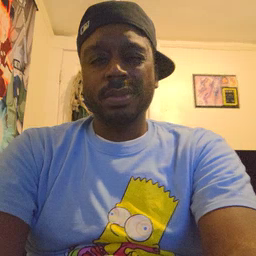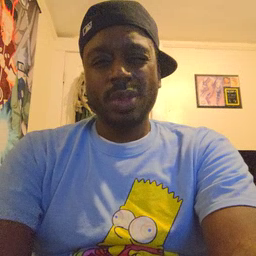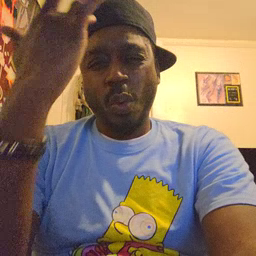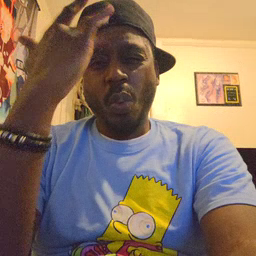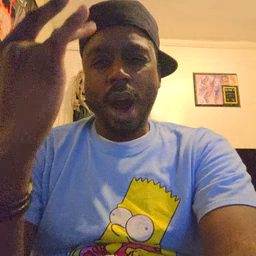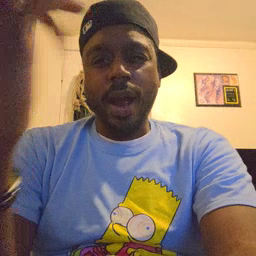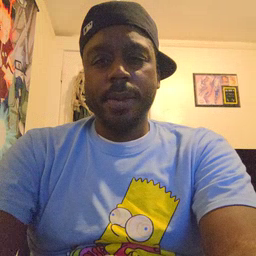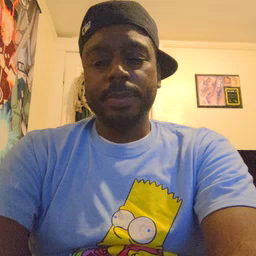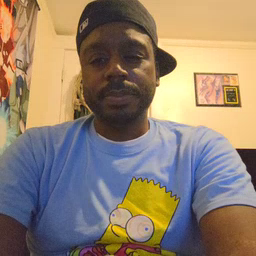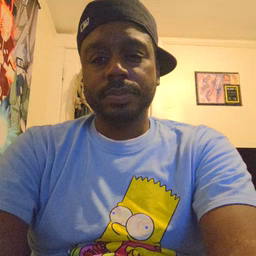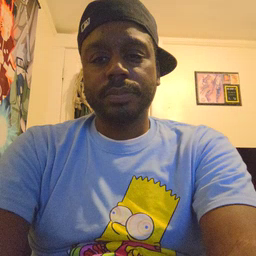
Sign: why